Brain MRI, t2w sequence, axial 2D slice.
Patient: age 32, sex F, weight 95 kg, height 1.95 m
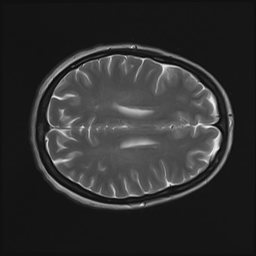